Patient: sex F, age 46
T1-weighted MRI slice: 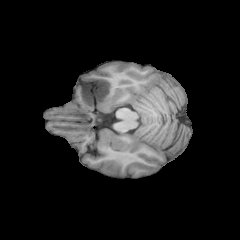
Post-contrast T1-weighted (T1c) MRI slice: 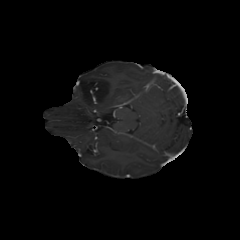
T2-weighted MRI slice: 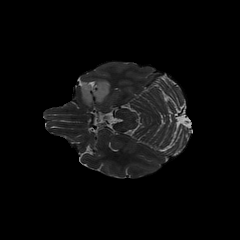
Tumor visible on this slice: yes
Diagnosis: Astrocytoma, IDH-mutant
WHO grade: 2